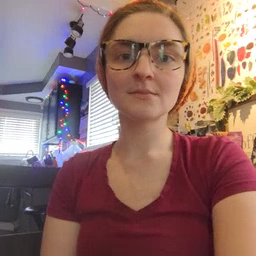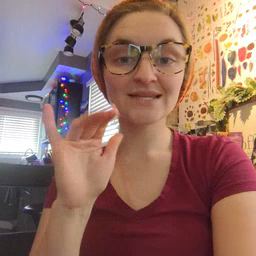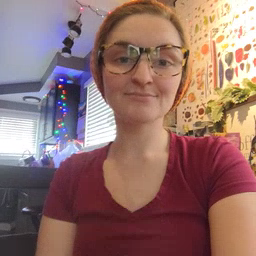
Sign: bye